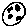
Label: moon